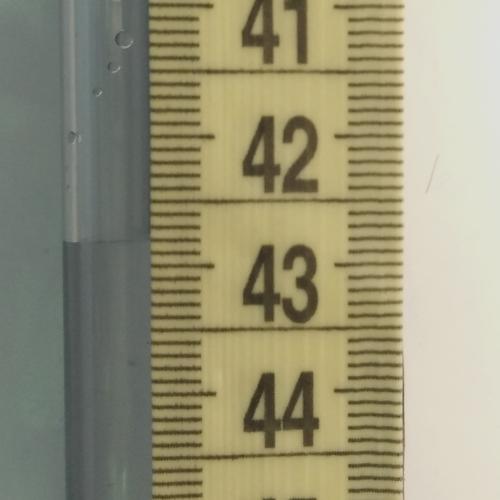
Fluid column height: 42.8 cm